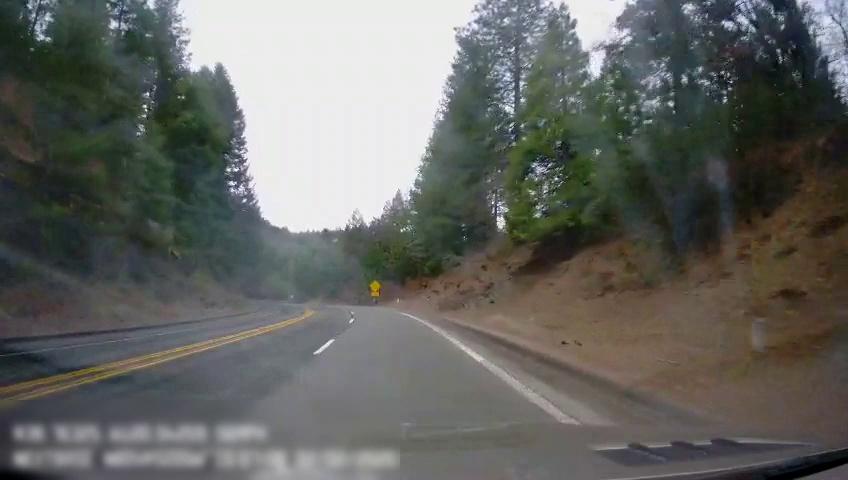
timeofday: Day
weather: Cloudy
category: Drivable Space
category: Lanes | Opposite Lane
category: Lanes | Opposite Lane
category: Lanes | Alternate Lane
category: Lanes | Current Lane
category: Lanes | Current Lane
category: Traffic | Signs